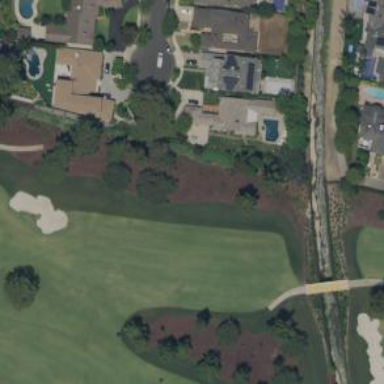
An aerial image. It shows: Golf rough area.